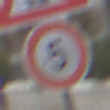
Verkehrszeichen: Geschwindigkeit5
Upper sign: Bahnuebergang
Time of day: Midday
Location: Outdoor (Urban)
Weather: Overcast
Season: NotSpecified
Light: Natural